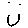
Label: smiley face